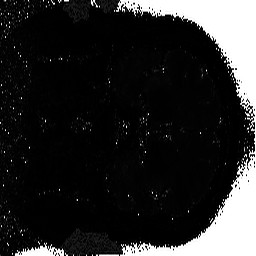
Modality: T2starmap
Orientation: coronal
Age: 42
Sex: male
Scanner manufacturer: siemens
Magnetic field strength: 3 T
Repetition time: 0.043 s
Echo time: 0.00184 s